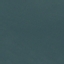
Label: SeaLake